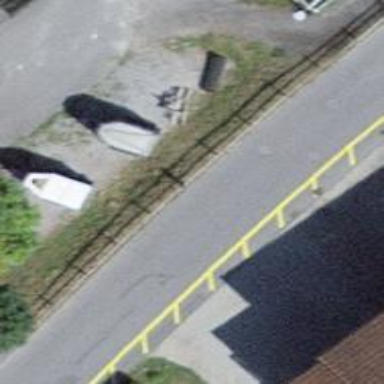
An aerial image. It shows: Hedge barrier.